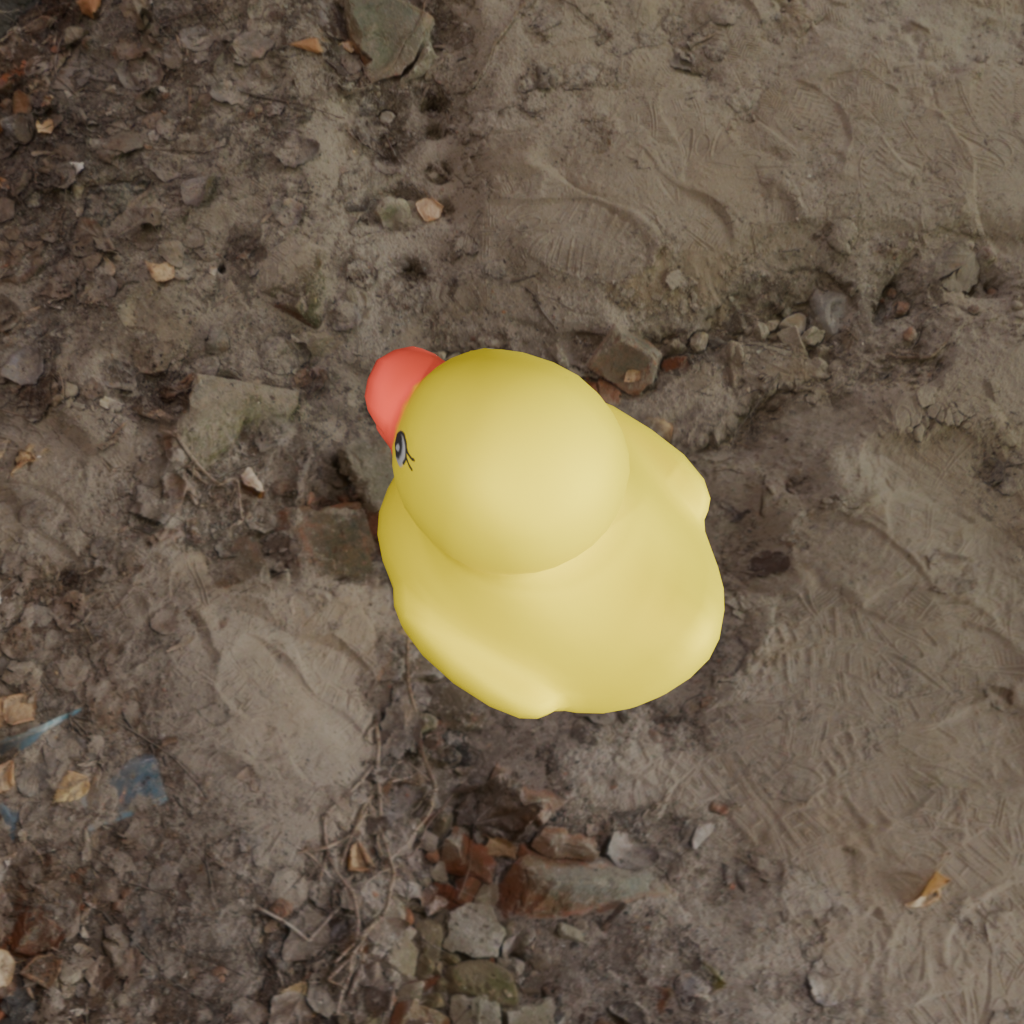
an image of a yellow rubber duck seen from <back_left_top> in an interior of an abandoned industrial building.